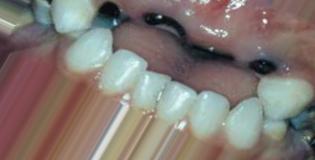
Condition: Caries